Aerial crown-view tile of a tropical tree (Barro Colorado Island, Panama), acquired 20250217:
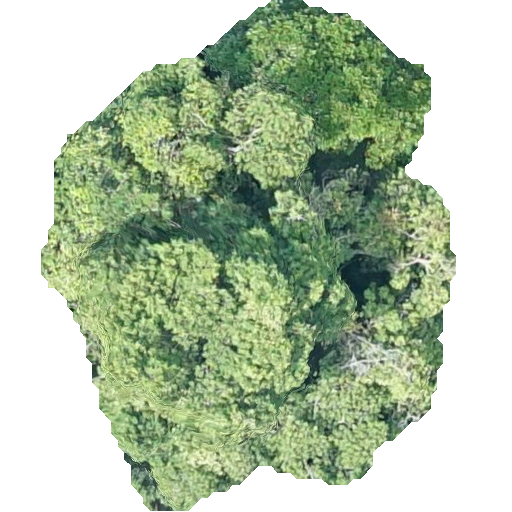
Species: Virola surinamensis
GBIF accepted scientific name: Virola surinamensis
Crown area: 224.174 m²